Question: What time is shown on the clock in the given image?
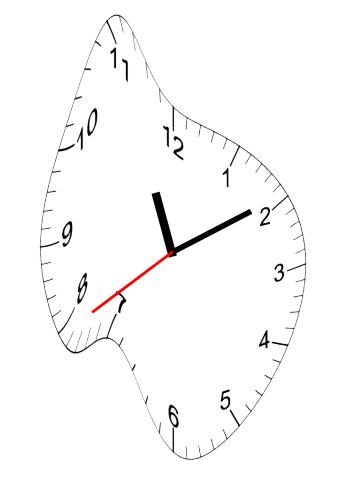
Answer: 11:09:39